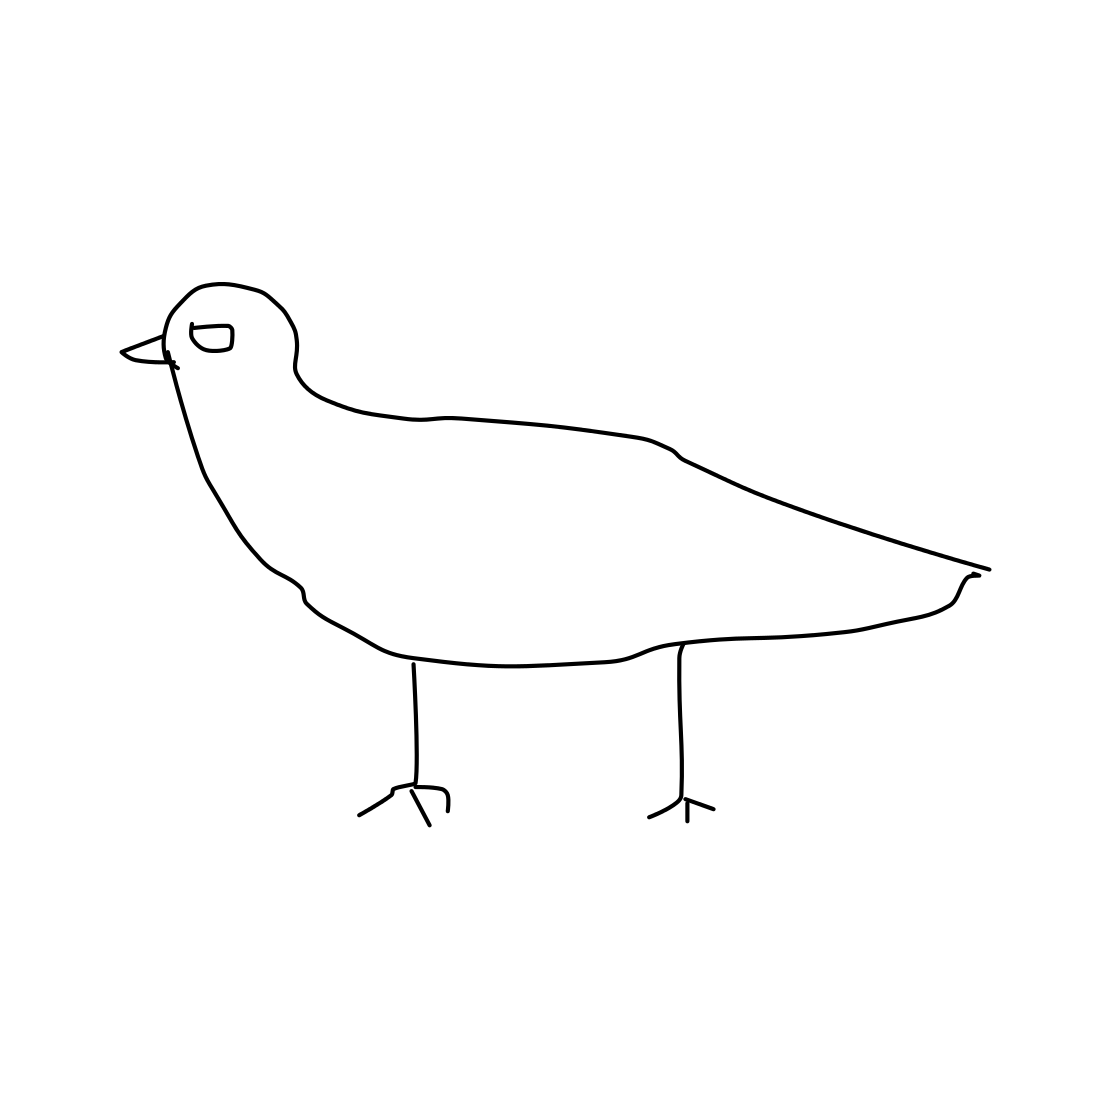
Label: parrot